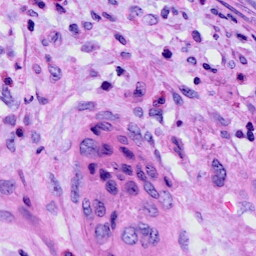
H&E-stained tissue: Cervix